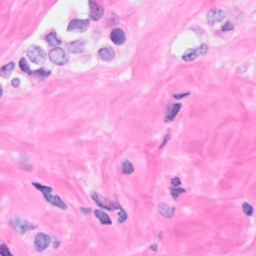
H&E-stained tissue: Breast